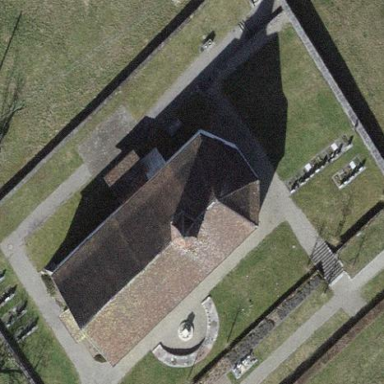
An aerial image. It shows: Church which is place of worship.